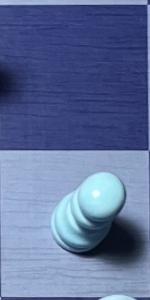
Label: Pawn_White